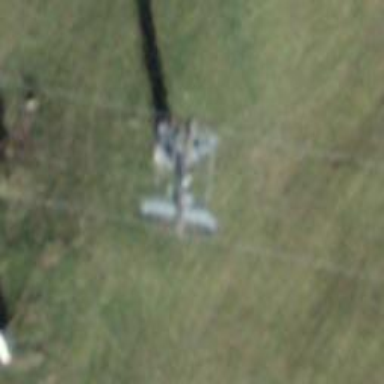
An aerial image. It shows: Pylon for aerialway.